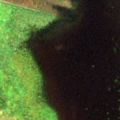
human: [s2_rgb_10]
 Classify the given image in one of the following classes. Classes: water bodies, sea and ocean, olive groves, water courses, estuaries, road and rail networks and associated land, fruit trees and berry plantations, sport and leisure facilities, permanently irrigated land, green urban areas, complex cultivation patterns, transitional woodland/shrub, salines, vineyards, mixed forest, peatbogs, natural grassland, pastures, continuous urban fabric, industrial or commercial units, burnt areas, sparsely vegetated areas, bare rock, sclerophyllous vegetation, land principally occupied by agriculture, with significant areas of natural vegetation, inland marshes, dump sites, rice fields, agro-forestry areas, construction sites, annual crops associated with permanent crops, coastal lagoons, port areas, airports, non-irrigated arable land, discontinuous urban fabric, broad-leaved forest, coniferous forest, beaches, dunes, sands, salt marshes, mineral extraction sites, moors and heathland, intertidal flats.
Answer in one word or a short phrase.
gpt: pastures, land principally occupied by agriculture, with significant areas of natural vegetation, sea and ocean